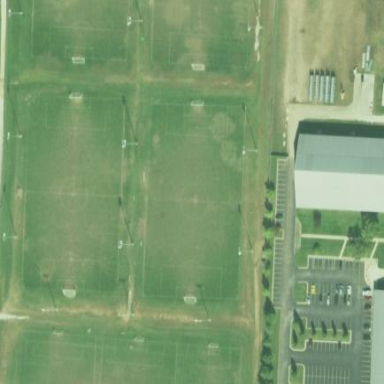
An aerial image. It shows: Soccer pitch for outdoor sports and leisure activities.